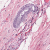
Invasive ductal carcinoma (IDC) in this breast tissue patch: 0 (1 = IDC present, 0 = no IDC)